Field crop: maize
Growth stage: 2
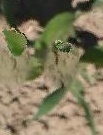
Species: maize